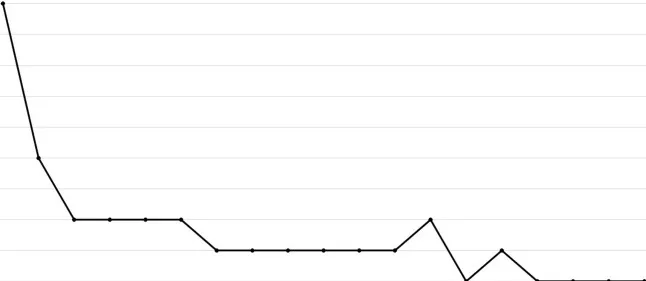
(A) Clinical observations according to the canine inflammatory bowel disease activity index score. A score of 3 or less was considered normal. * indicates the date of each fecal microbiota transplantation (FMT) procedure conducted. Of note, the patient with inflammatory bowel disease (IBD) achieved a normal score from day 42 of FMT throughout the remainder of the observation period.
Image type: pathology (immunostaining)